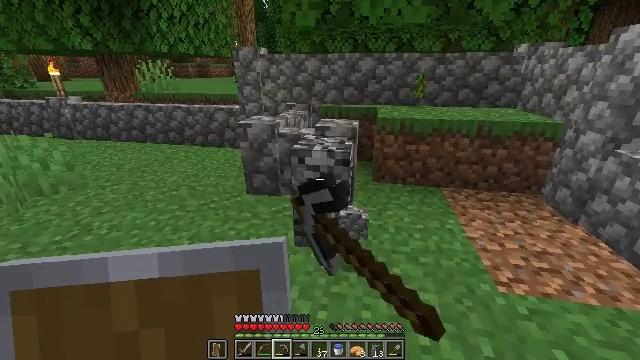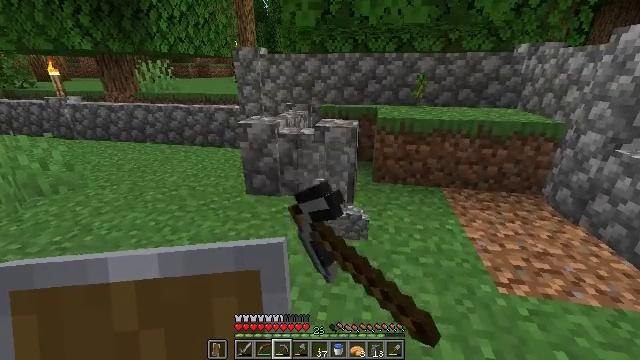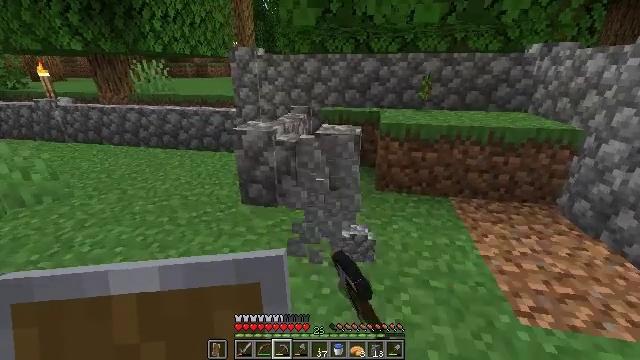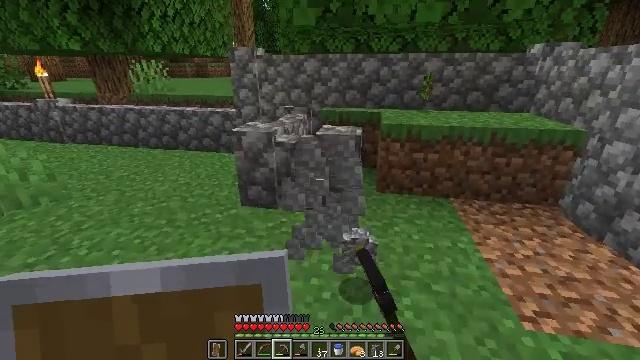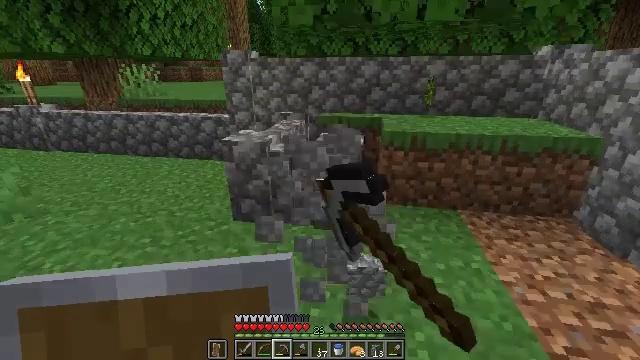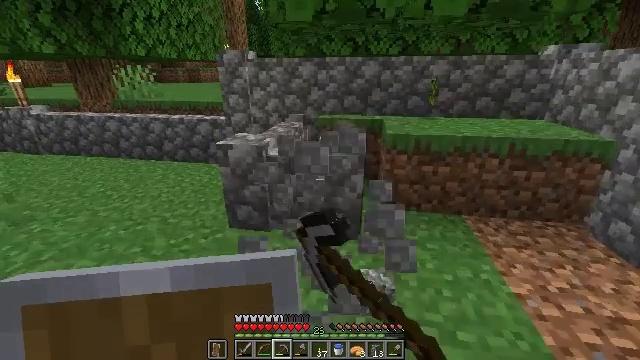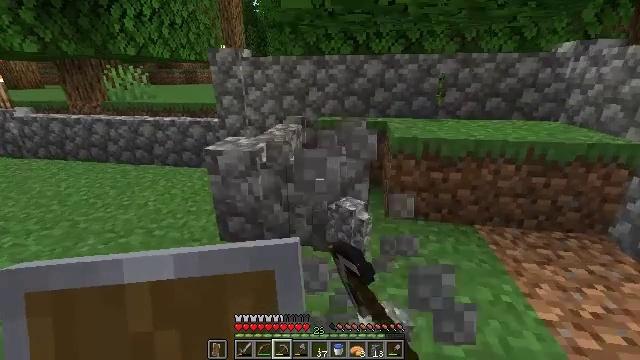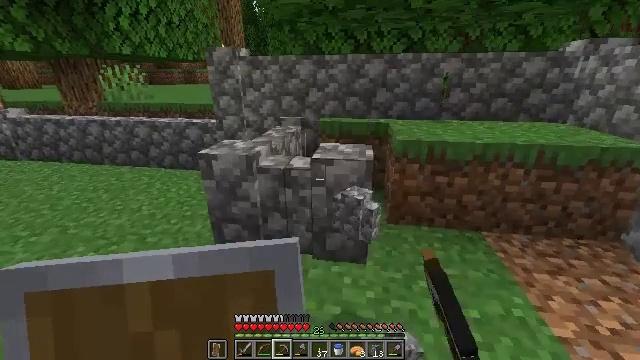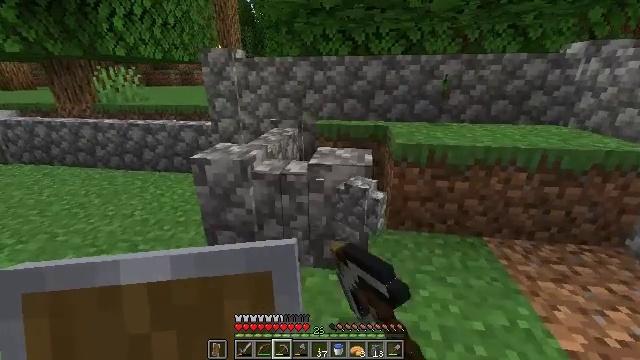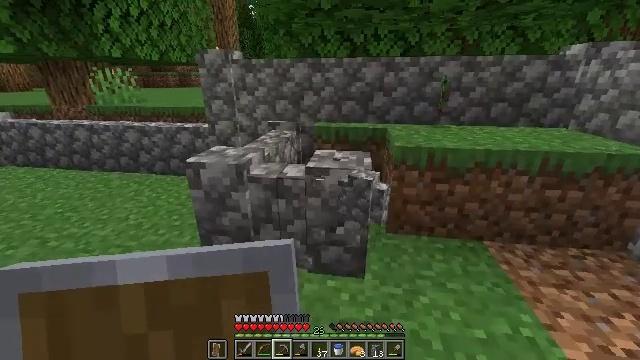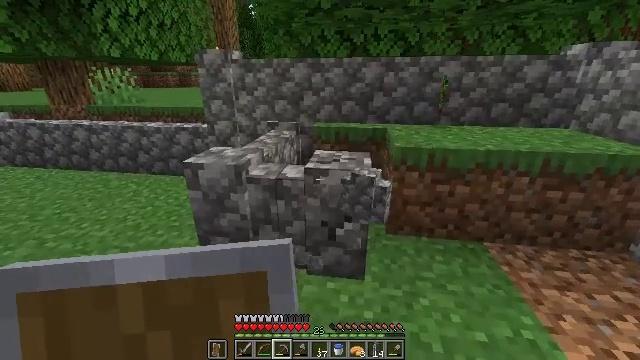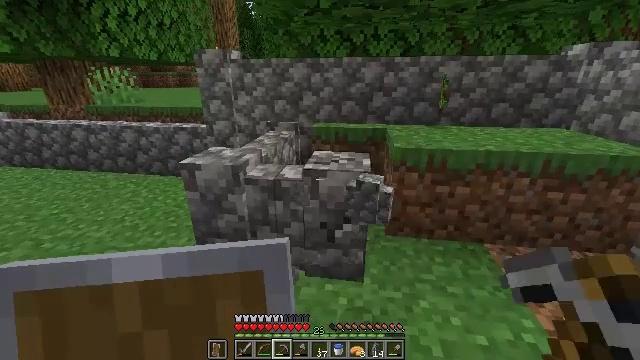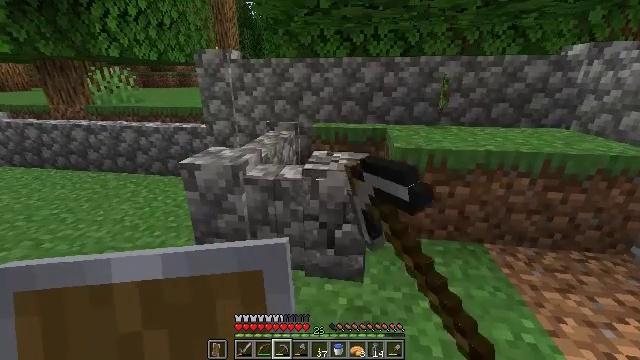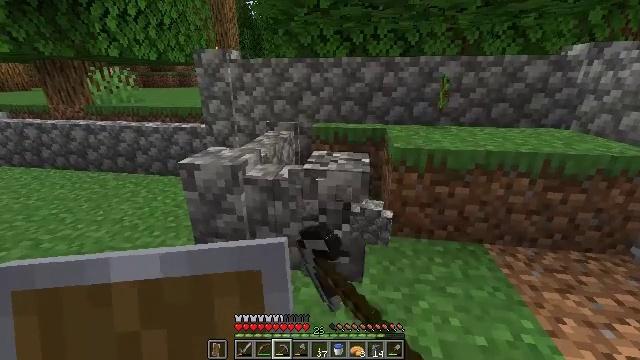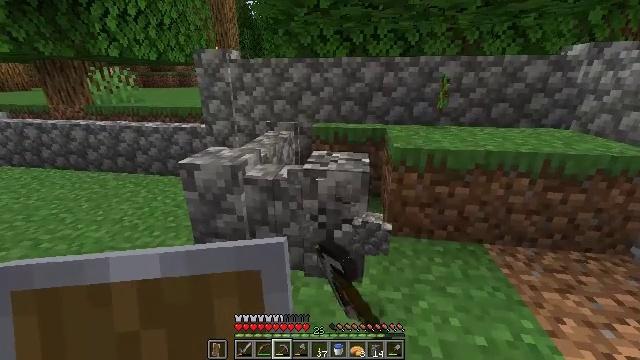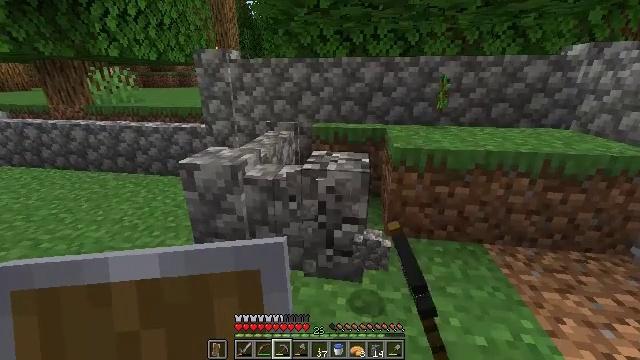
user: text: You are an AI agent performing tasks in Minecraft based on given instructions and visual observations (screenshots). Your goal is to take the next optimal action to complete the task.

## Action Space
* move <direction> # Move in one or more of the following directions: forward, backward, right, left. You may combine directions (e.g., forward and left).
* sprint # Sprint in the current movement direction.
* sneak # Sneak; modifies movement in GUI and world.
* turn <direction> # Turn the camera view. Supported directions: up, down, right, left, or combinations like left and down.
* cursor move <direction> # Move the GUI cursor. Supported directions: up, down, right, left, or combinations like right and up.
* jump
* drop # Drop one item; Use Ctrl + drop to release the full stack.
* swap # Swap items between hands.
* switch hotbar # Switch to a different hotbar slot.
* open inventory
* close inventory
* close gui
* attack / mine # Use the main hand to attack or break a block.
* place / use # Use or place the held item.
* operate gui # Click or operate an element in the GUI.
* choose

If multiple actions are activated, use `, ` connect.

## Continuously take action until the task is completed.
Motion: motion action
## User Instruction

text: Remove the cobblestone wall block.
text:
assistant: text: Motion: move forward, attack / mine
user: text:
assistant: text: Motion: move forward, attack / mine
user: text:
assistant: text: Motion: move forward, attack / mine
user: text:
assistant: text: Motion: move forward, attack / mine
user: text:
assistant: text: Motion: move forward, attack / mine
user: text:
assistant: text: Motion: move forward, attack / mine
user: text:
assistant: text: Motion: attack / mine
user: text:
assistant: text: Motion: attack / mine
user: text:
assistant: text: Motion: attack / mine
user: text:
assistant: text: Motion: attack / mine
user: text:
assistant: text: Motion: attack / mine
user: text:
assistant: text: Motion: attack / mine
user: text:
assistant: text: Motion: attack / mine
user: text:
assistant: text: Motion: attack / mine
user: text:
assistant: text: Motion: attack / mine
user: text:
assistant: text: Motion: attack / mine
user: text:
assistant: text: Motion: attack / mine
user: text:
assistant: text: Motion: attack / mine
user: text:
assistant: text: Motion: attack / mine
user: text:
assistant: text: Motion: attack / mine
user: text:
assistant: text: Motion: attack / mine
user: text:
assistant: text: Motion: attack / mine
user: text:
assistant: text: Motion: attack / mine
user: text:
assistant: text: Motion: attack / mine
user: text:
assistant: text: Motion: attack / mine
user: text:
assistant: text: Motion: attack / mine
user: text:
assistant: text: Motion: attack / mine
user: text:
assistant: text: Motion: attack / mine
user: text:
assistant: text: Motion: turn left, attack / mine
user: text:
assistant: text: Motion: move forward, turn left, attack / mine